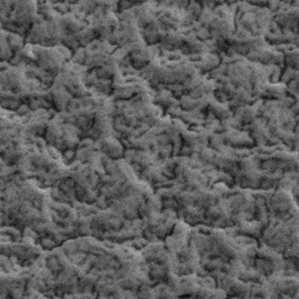
Label: frost